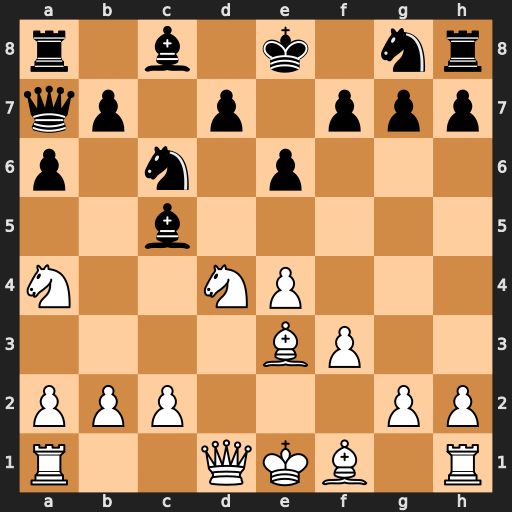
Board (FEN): r1b1k1nr/qp1p1ppp/p1n1p3/2b5/N2NP3/4BP2/PPP3PP/R2QKB1R
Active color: w
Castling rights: KQkq
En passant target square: -
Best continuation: Nxc6 Bxe3 Nxa7